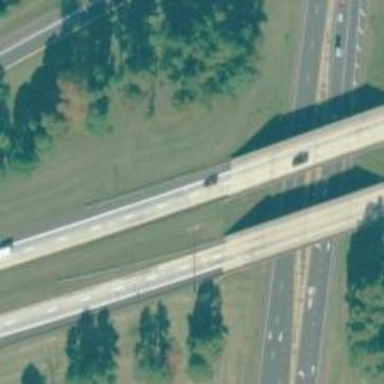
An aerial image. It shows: Motorway bridge.